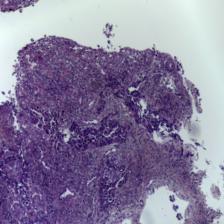
Diagnosis: OSCC